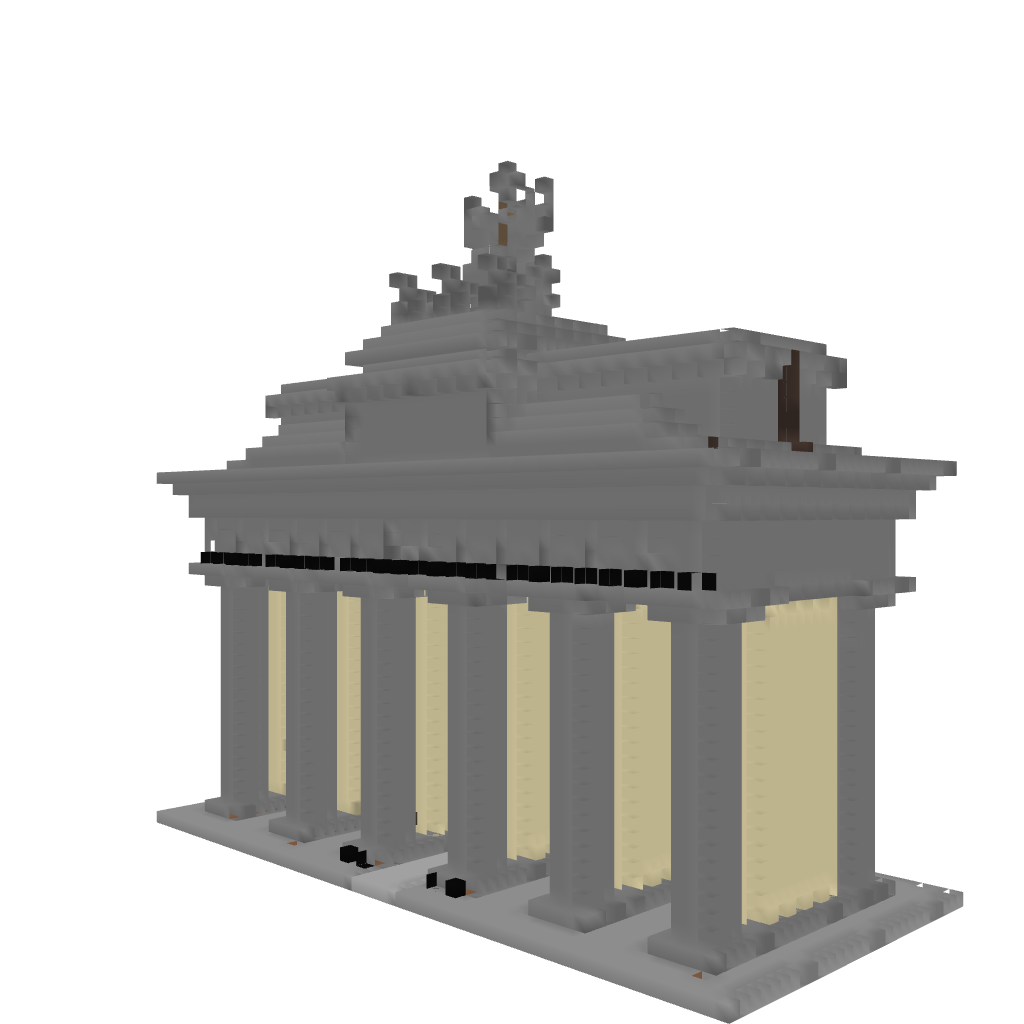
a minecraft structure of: Brandenburger Tor